Question: I'm trying to use the HttpClient class on a MonoDroid project but it looks like the System.Net.http namespace it's not valid.
I try to add a reference in the project to System.Net.http.dll but it doesn't seem to be available in the references list.
Any idea?
Thks

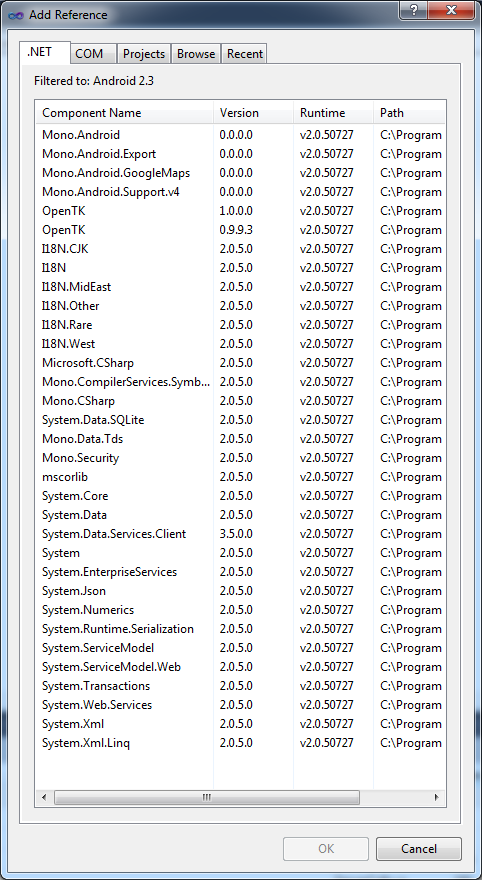
Answer: You can't use 'HttpClient' (yet!), but you can still use the 'System.Net.HttpWebRequest' object, which does actually do what 'HttpClient' can provide convenient wrappers for (especially when hitting up a Web API controller).
Here's a sample from a current project I'm working on (it's using the monodroid port of 'NewtonSoft.Json', not the standard 'System.Runtime.Serialization.Json') :
'''
private void AddARecord()
{
var cartesian = new Cartesian()
{
Description = "next item blah",
X = 5,
Y = 10,
Z = 15,
};
string json = JsonConvert.SerializeObject(cartesian);
var request = new HttpWebRequest(new Uri(_url)) {ContentType = "application/json", Method = "POST"};
var sw = new StreamWriter(request.GetRequestStream(), System.Text.Encoding.ASCII);
sw.Write(json);
sw.Close();
request.BeginGetResponse(ProcessJsonResponseForSingleResult, request);
}
'''
...the Web API controller I'm hitting does something arbitrary, saves the object I just sent, and then tweaks the description so I know it works. Then it sends the tweaked object back...
And then the callback 'ProcessJsonResponseForSingleResult' looks like
'''
private void ProcessJsonResponseForSingleResult(IAsyncResult ar)
{
var request = (HttpWebRequest)ar.AsyncState;
var response = request.EndGetResponse(ar);
using (var outputStream = new StreamReader(response.GetResponseStream(), System.Text.Encoding.ASCII))
{
var jsonString = outputStream.ReadToEnd();
Log.Info("PJRFSR", string.Format("JSON string: {0} - deserialising...", jsonString));
var cartesian = JsonConvert.DeserializeObject<Cartesian>(jsonString);
RunOnUiThread(() => UpdateUiTextView(cartesian.Description));
}
}
'''
Yeah, I know, it uses the BeginAsync/EndAsync pattern which I don't like any more either, but it does work if you just need to get something done.